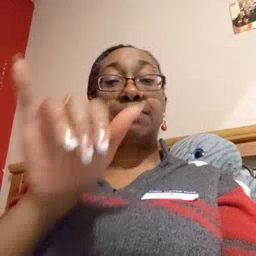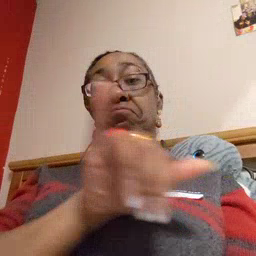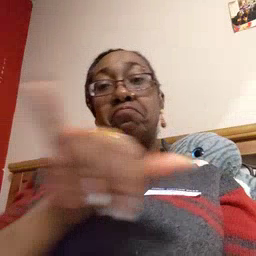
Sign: same